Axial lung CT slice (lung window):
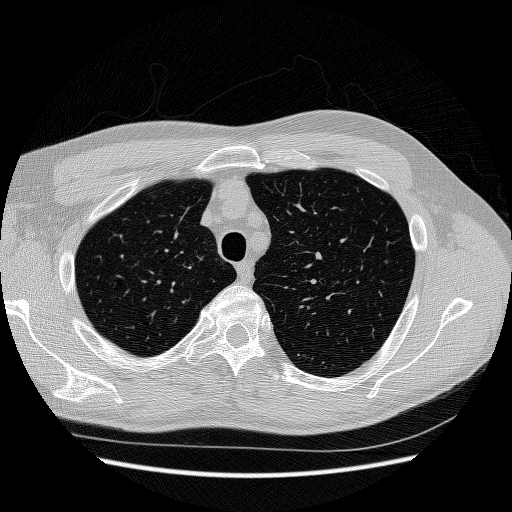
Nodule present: no